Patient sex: M
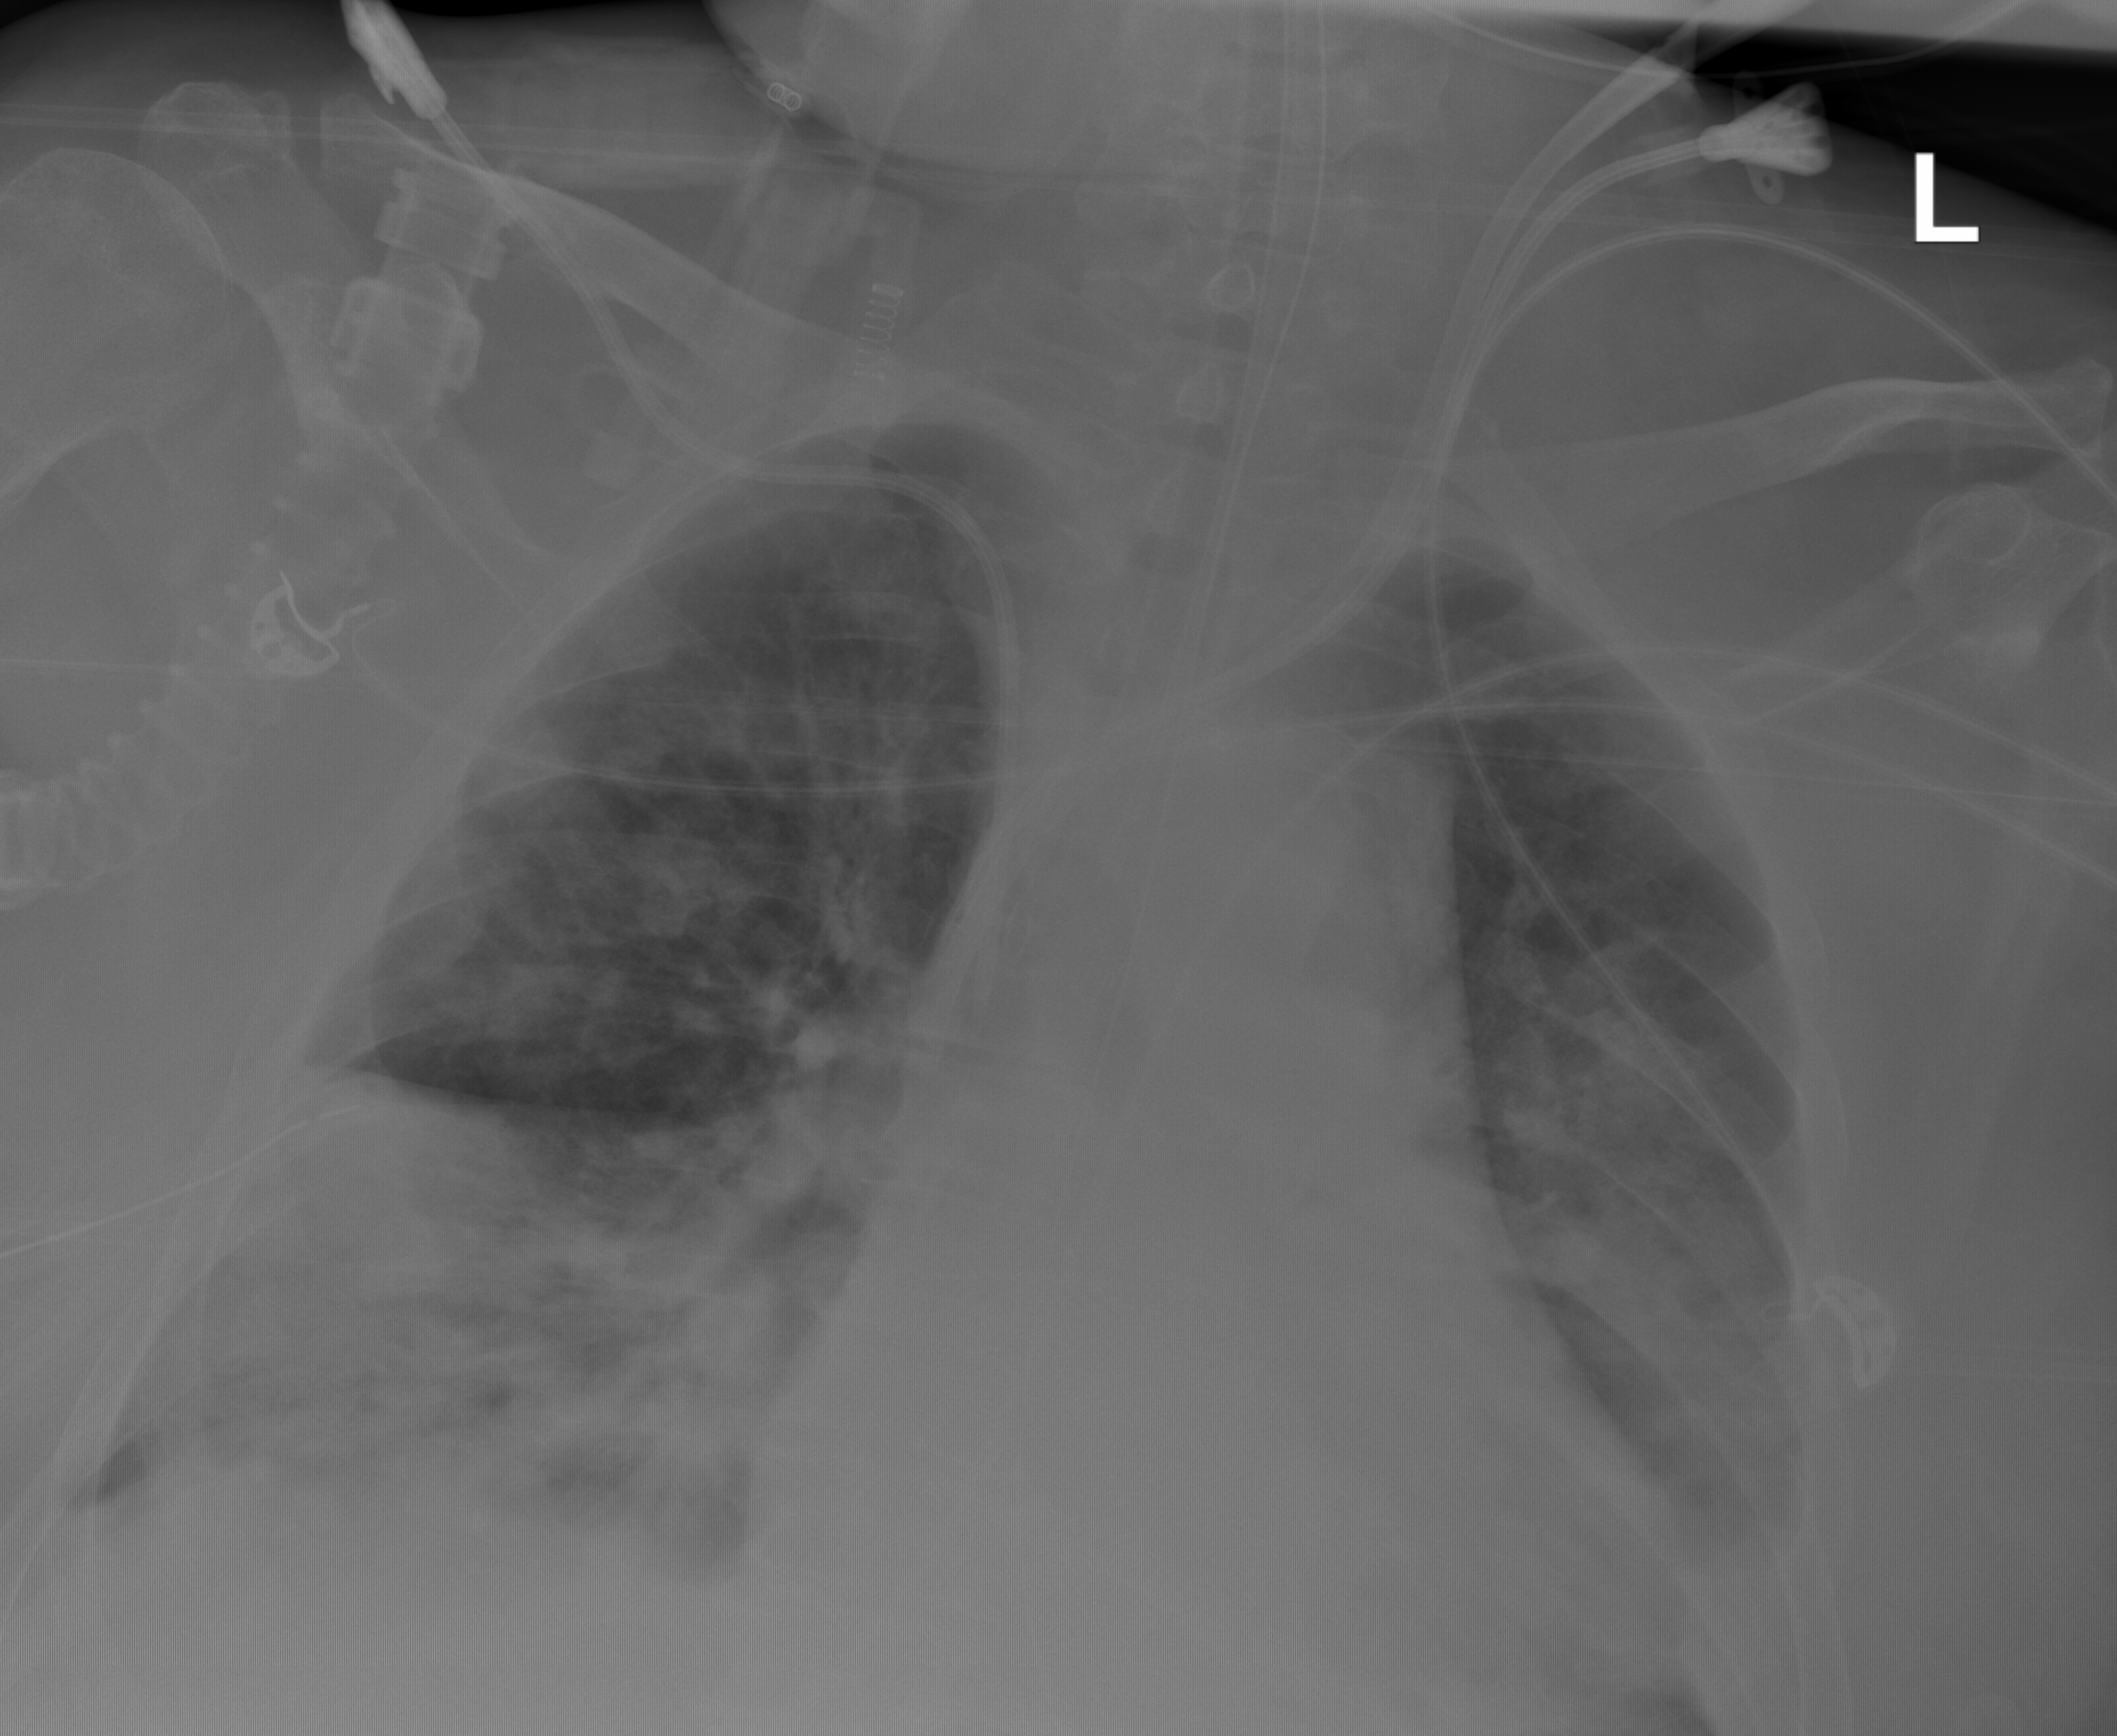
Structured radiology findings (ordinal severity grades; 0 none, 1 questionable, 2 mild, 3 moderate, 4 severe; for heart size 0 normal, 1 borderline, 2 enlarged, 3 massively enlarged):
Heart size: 2
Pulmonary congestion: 2
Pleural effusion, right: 2
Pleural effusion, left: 2
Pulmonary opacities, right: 3
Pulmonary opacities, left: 3
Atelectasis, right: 3
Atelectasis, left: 0